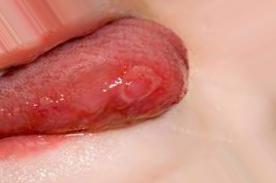
Condition: Mouth Ulcer